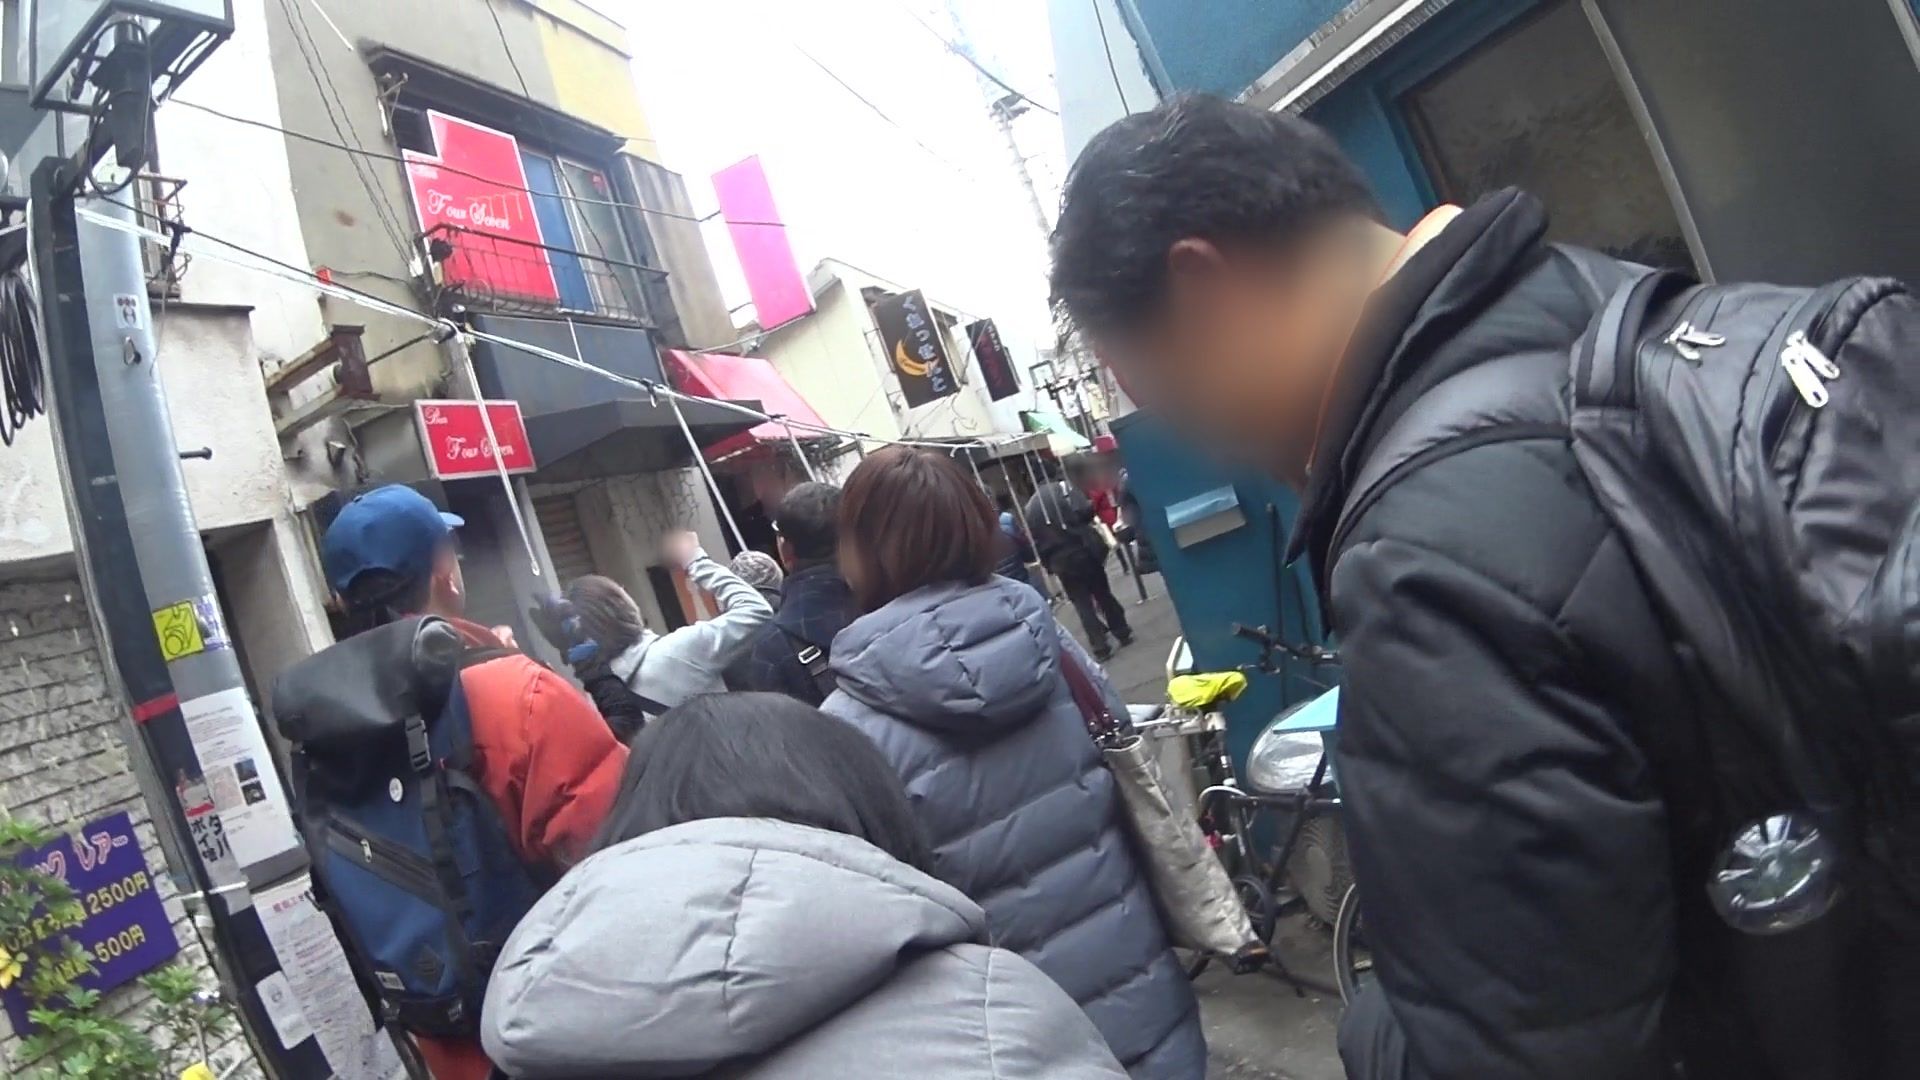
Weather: clear
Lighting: day
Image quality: good
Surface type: walking surface
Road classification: steps, footway, path
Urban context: urban centre
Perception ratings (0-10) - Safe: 1.78, Lively: 2.38, Beautiful: 0.61, Boring: 3.44, Depressing: 8.18, Wealthy: 5.8